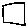
Label: square